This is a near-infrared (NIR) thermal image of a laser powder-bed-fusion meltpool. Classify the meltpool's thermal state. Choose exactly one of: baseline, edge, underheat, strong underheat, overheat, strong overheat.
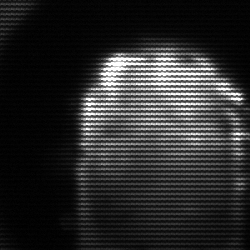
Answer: baseline